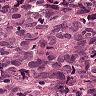
Metastatic tissue present: yes